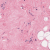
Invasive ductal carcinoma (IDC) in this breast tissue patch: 0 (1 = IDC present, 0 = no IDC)